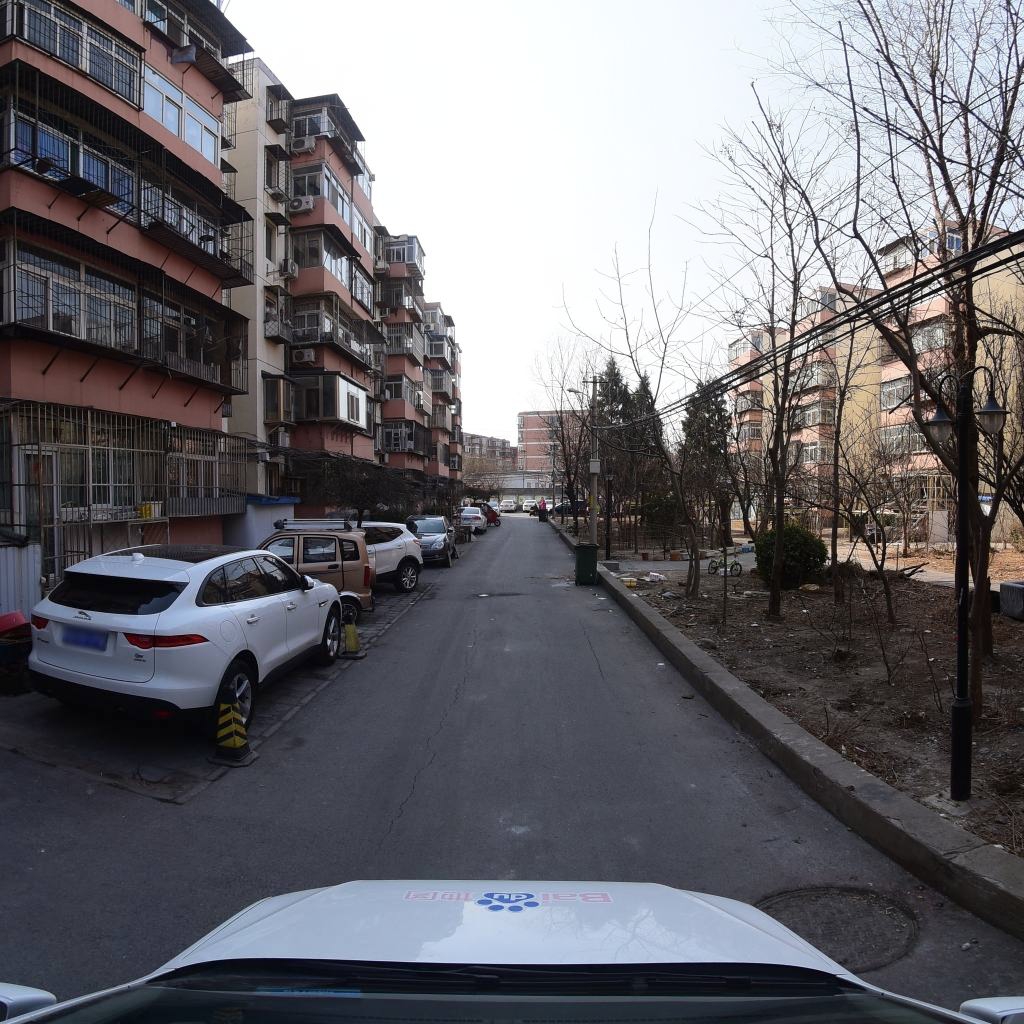
Region: Fengtai
Road damage annotations: longitudinal crack, longitudinal crack, manhole cover